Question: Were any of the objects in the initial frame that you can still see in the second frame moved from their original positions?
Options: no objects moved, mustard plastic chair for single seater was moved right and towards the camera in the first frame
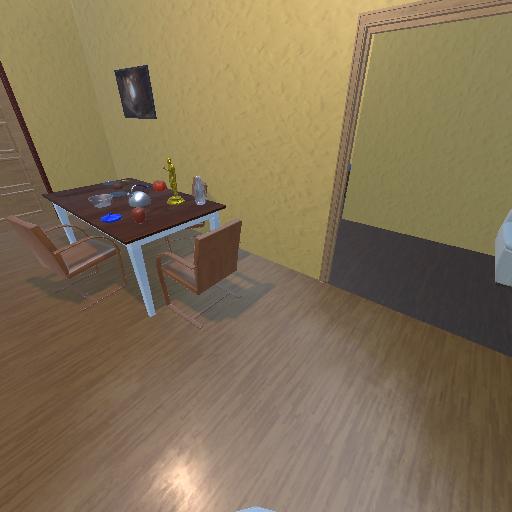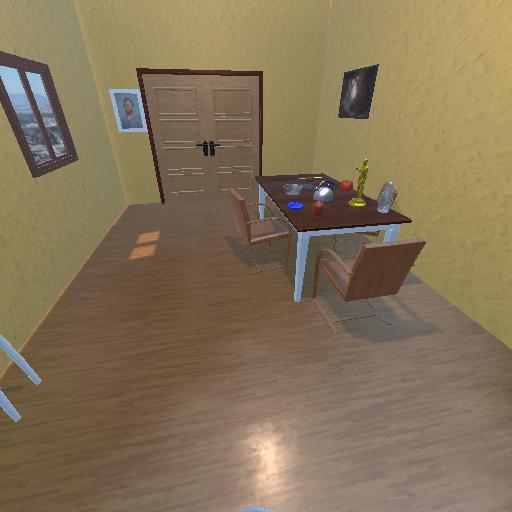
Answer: no objects moved